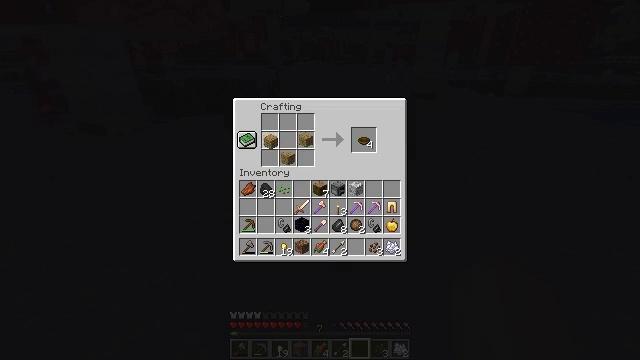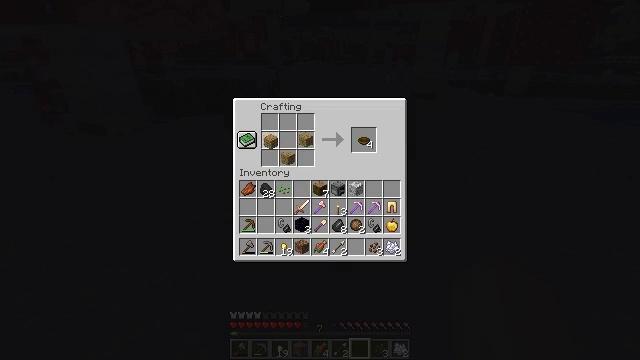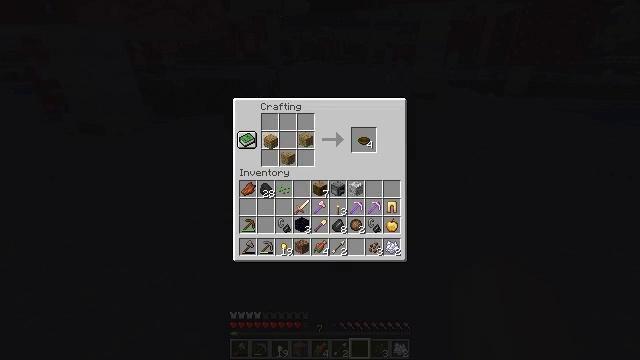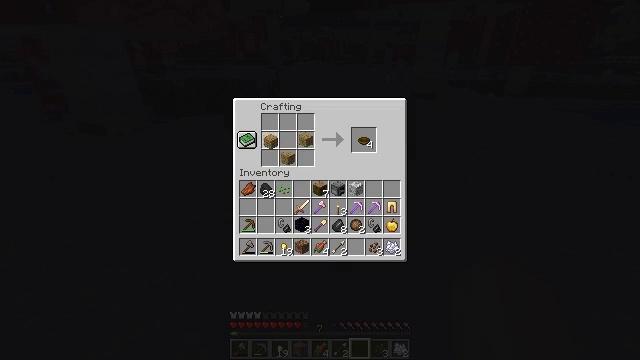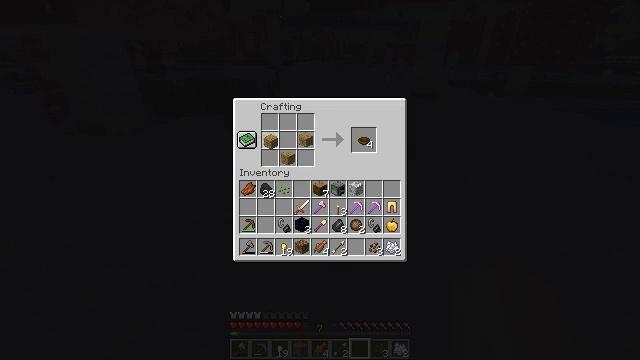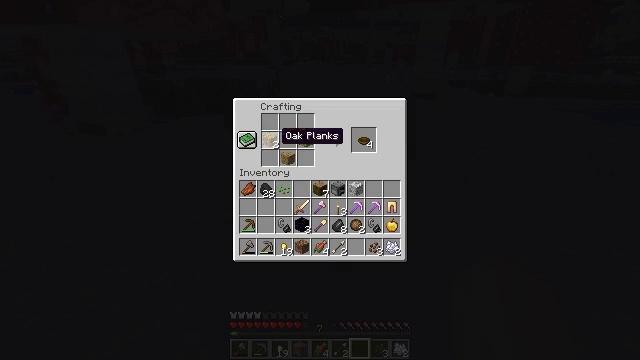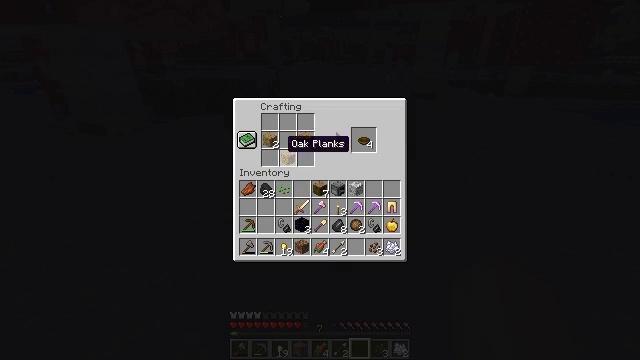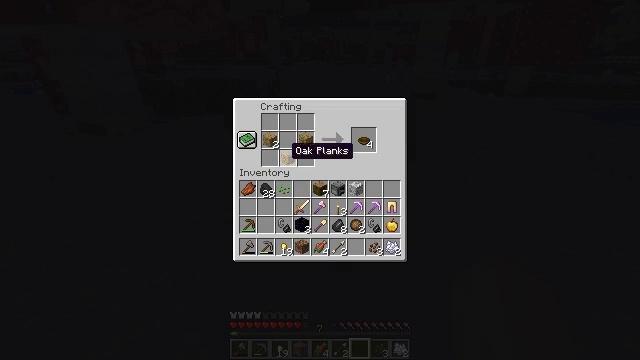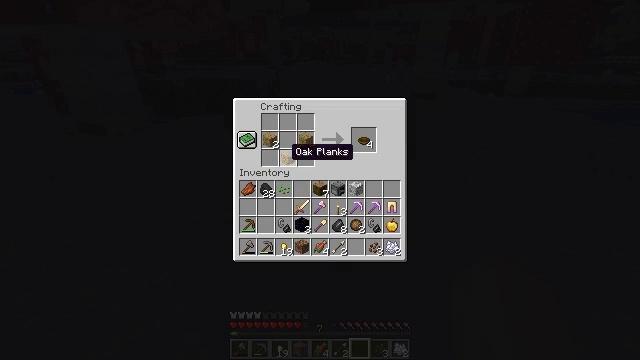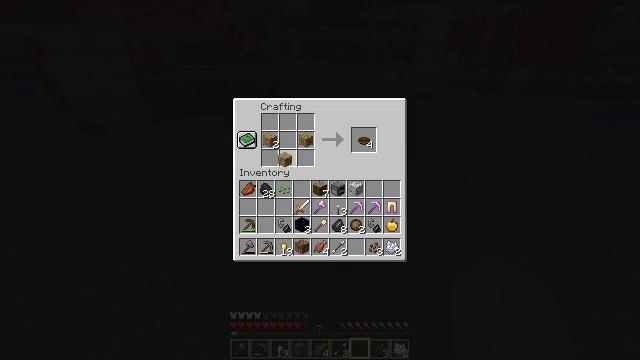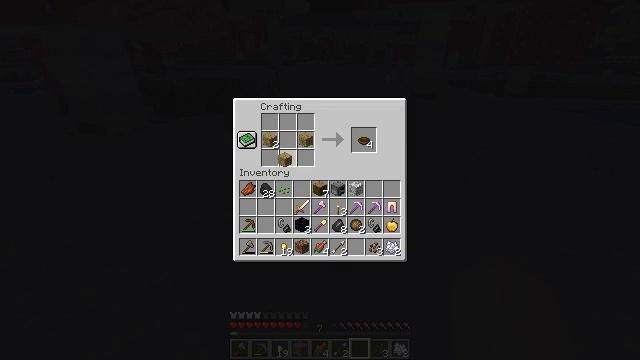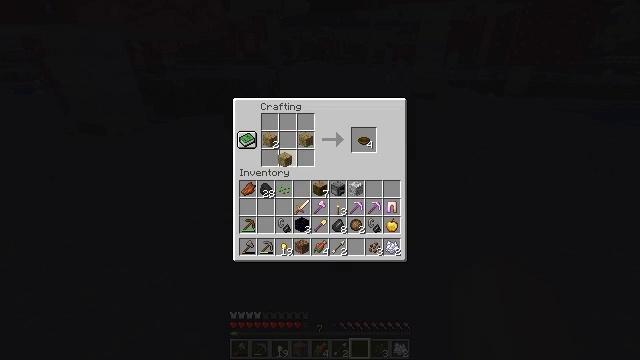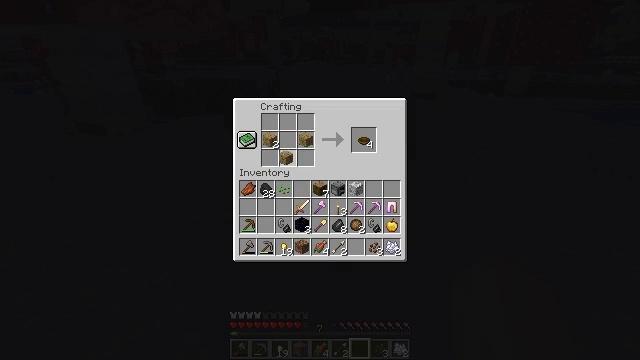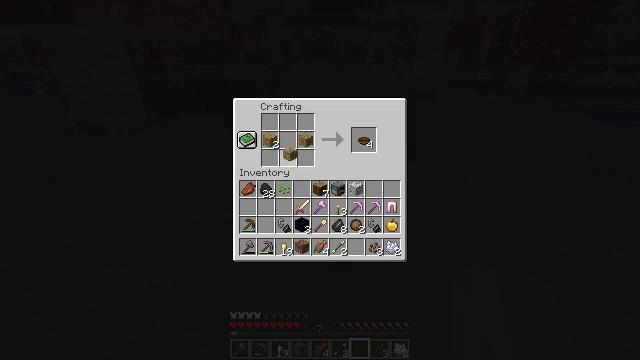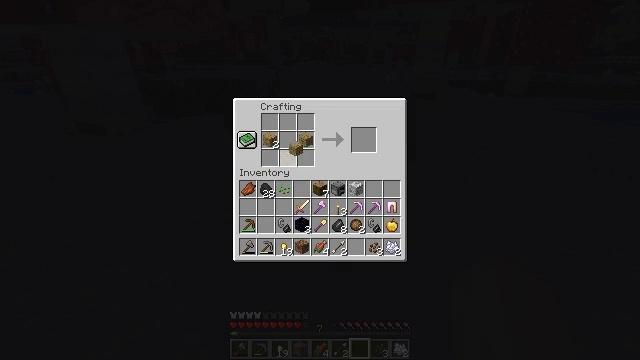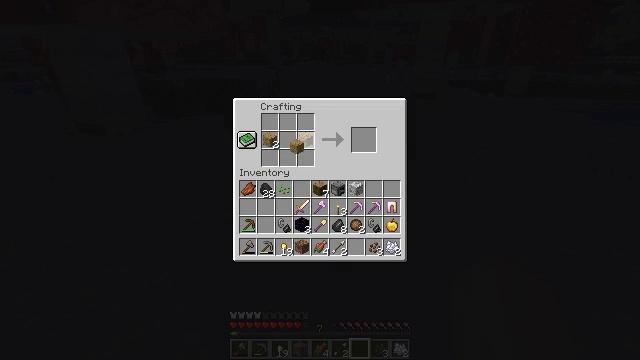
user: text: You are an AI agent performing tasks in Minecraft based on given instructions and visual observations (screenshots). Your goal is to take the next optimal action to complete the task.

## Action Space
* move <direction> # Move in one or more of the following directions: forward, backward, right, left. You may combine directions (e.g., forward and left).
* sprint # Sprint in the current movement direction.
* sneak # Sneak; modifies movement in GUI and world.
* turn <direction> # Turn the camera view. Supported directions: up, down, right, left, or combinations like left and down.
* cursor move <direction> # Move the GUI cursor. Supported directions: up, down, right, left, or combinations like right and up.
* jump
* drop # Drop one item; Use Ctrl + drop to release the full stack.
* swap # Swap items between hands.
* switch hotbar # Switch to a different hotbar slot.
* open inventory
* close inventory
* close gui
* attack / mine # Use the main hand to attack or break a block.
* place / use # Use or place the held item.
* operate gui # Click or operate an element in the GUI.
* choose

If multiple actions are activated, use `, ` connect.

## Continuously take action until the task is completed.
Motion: motion action
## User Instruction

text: Use the crafting grid to craft a bowl.
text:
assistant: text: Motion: no_op
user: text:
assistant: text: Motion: choose
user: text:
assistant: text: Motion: choose
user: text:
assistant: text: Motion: choose
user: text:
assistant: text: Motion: no_op
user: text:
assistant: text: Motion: cursor move down
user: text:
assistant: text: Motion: cursor move down
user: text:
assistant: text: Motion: no_op
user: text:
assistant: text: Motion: choose
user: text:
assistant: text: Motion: choose
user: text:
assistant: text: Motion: choose
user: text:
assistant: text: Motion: no_op
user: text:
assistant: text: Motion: no_op
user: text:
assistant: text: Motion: no_op
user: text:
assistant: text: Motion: no_op
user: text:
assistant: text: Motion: no_op
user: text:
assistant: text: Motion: no_op
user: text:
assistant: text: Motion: cursor move left
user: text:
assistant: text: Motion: cursor move left
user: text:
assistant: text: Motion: no_op
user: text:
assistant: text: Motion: no_op
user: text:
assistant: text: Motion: choose
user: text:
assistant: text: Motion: choose
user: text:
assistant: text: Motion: choose
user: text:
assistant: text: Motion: no_op
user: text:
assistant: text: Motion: no_op
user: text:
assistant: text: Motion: no_op
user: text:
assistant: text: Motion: no_op
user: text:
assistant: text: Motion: no_op
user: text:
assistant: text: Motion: no_op